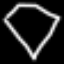
Label: diamond